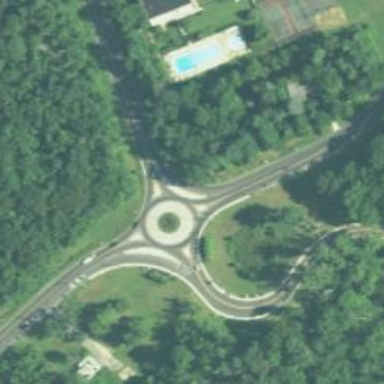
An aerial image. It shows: Secondary road around roundabout.